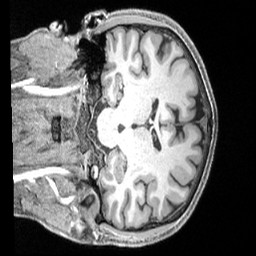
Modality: T1w
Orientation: coronal
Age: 40
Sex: male
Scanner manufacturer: siemens
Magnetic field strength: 3 T
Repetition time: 2.4 s
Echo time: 0.00228 s